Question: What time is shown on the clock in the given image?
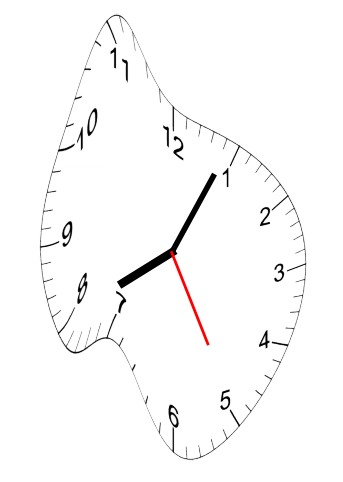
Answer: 08:04:25